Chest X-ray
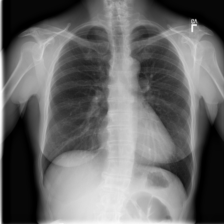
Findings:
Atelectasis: negative
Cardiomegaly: negative
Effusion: negative
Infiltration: negative
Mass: negative
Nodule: negative
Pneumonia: negative
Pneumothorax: negative
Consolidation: negative
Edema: negative
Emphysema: negative
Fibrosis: negative
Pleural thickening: negative
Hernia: negative